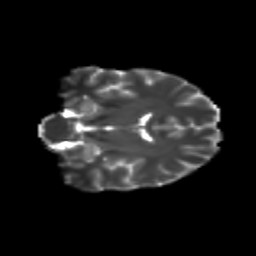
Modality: T2w
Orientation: coronal
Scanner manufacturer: siemens
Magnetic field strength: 3 T
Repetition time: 9.2 s
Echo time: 0.084 s